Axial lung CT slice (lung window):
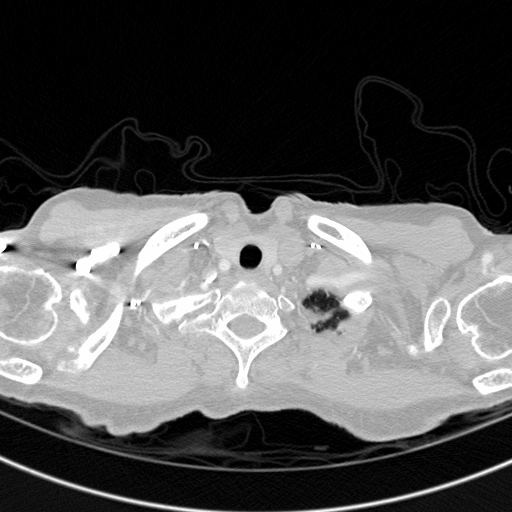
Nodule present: no